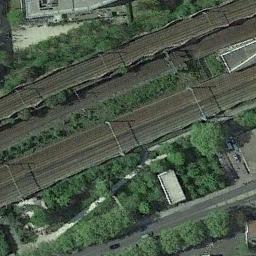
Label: railway